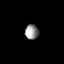
Tissue: prostate
Cell type: T cells
Senescence score: 0.7397
Nuclear area (px): 200
Mean DAPI intensity: 143.73